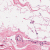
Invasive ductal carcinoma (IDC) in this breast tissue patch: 0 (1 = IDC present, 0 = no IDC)